Question: In my game I have a header file that contains properties and functions for seasons in my game. These properties are all static and include a float representing the current season and another float representing the current point in the transition between seasons, being zero if it isn't transitioning.
Several functions throughout my game rely on the transition (two at this point) and one is working perfectly. Although, in another instance this isn't working at all.
In the class responsible for controlling the background for my game, when ever the "SeasonTransition" variable is referenced it just comes up zero. But in the other class, where the variable is referenced exactly the same way, it comes up with the real value.
This is a picture after a breakpoint has been called after the game could update a few frames:

Once again these variables are declared in a c header file:
'''
#import "somestuff.h"
static float SeasonTransition
etc...
'''
This shouldn't be doing this right? How could I fix this?
EDIT:
The Season.h file is as follows:
'''
//GL.h contains different functions and global variables to be used anywhere in the project.
//This file, like Season.h is a singular header file with static declarations, and is setup
//the same way. I have been developing this from the start of the project and havent had any
//problems with it.
#import "GL.h"
static float currentSeason;
static float SeasonTransition;
static void UpdateSeason(){
currentSeason += 0.0002f;
float TransitionLength = 0.15f;
float SeasonDepth = Clamp(currentSeason - floorf(currentSeason), 0, TransitionLength);
float bigTL = TransitionLength / 4;
float endTL = TransitionLength;
float Speed2 = 0;
float Speed1 = 1;
float bRatio = SeasonDepth / bigTL;
float eRatio = SeasonDepth / endTL;
SeasonTransition = (SeasonDepth < TransitionLength) ?
((SeasonDepth < bigTL) ?
(Speed1 * bRatio) + (Speed2 * (1.0f - bRatio)) :
(Speed1 * (1.0f - eRatio)) + (Speed2 * eRatio))
:
Speed2;
}
'''
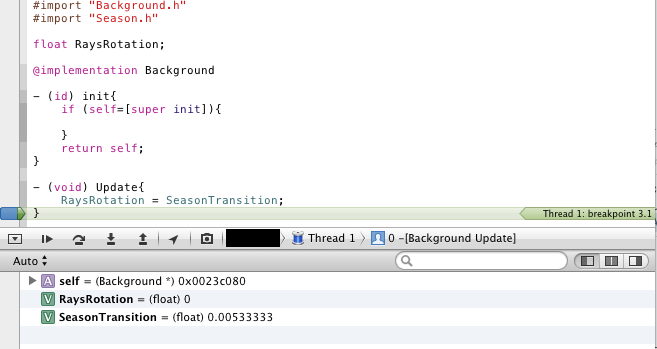
Answer: I could be wrong but I think the problem might be you don't quit understand how include/import work. These are not quit language features but preprocessor feature. When you include somewhere in a file, your say take the entire contents of that other file and stick it in here before your start compiling. So if you include the same header file in multiple different other files you will end up with multiple version of that static variable, with out the static you will get a compiler error because you have redefined the same variable multiple times. import works almost the same except if the preprocessor determines that the included file has already be include into the destination file (could be indirectly through another include), then it will not include the file again. If you understand this you can then see that declaring static variable within you header is quit strange, because you will end up with multiple versions of that variable everywhere that header is included. Normally you want to make the variable global in which case you define it in a .c or .m file and then declare it extern in the header or you want the variable to be private then you declare it static in the .c or .m file.
What static does is to hide the variable declaration from the linker, so the linker can not recognise that all the different declarations of the same name should be treated as the same variable.